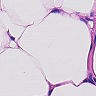
Metastatic tissue present: no